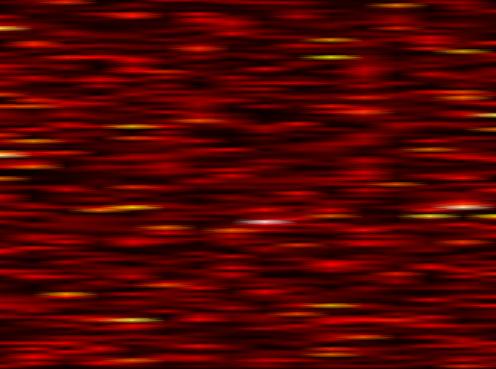
Label: WOLA